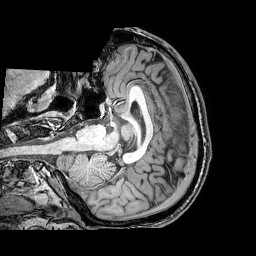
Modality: T1w
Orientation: axial
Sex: male
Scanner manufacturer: philips
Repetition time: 0.008222 s
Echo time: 0.00381 s